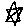
Label: star